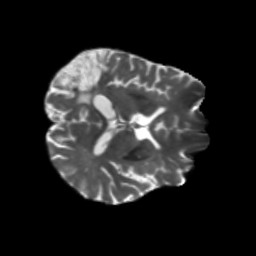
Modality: T2w
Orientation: axial
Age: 68
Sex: male
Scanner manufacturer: siemens
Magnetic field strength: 3 T
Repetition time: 5.25 s
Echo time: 0.08 s